Here is the raw acceleration-versus-time signal recorded on a bearing housing. Classify the bearing condition as one of: normal, inner_race, outer_race, ball.
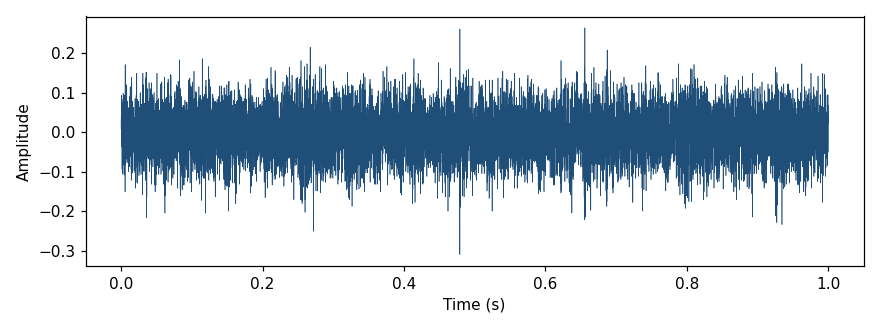
Answer: normal